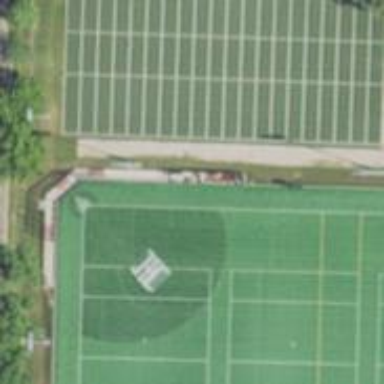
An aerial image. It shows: Artificial turf pitch used for American football.